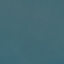
Land use / land cover class: SeaLake